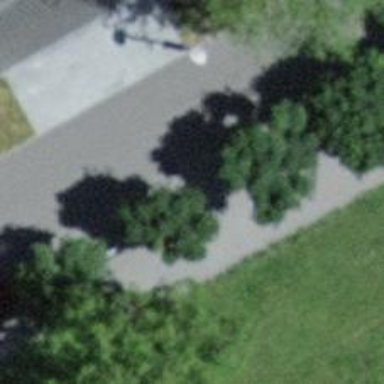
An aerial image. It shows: Avenue of broadleaved trees.